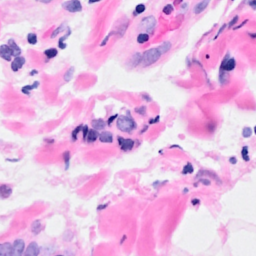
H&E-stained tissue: Breast